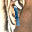
Label: 1